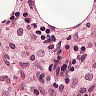
Metastatic tissue present: no